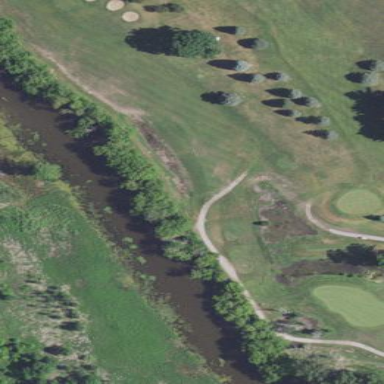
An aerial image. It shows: Grassy area designated as golf fairway.